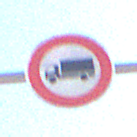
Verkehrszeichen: VerbotFuerKraftfahrzeugeUeberDreiKommaFuenfTonnen
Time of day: Midday
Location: Outdoor (RoadRail)
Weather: Clear
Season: Summer
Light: Natural